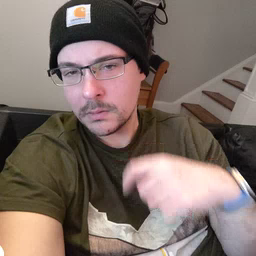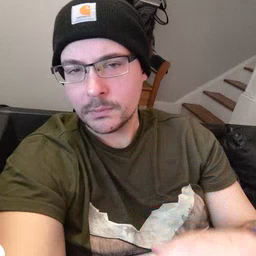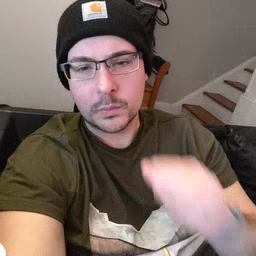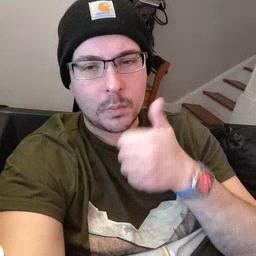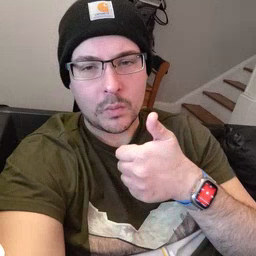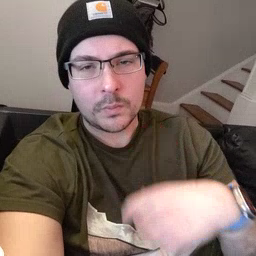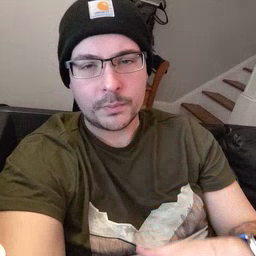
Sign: tomorrow